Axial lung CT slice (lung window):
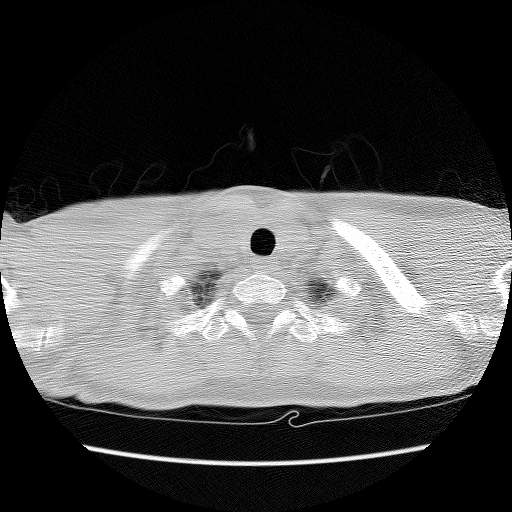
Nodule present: no